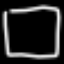
Label: square